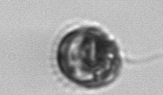
Label: Proterythropsis